Interaction volume radius: 10 \u00c5
Interaction volume height: 10 \u00c5
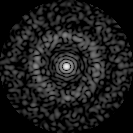
Disorder parameter: 0.8521